Question: I have the following plot that looks like:

I'm trying to add points in another layer using according to the following code found <URL>
My data frame i'm importing looks like this:
'''
residue_id residue_num per_ddg pg9_seq_bool
A 96 0.00437094862845686 FALSE
A 97 -0.0026333752377897 FALSE
A 98 -0.00453070737795937 FALSE
A 99 -0.0130564560942629 TRUE
A 100 -0.00578979380922636 FALSE
A 101 -0.0128130535970934 FALSE
A 102 -0.0264740211311766 FALSE
A 103 -0.183036342874782 FALSE
A 104 -0.00550669729238368 FALSE
'''
and uses the following code to generate the plot:
'''
library(ggplot2)
input_ddg <-read.table('per_residue_average.txt',header=T,sep=" ",stringsAsFactors=TRUE)
input_ddg$pg9_seq_bool[input_ddg$pg9_seq == "TRUE"] <- T
input_ddg$pg9_seq_bool[input_ddg$pg9_seq == "FALSE"] <- F
pdf("output.pdf")
ggplot(input_ddg, aes(residue_id,residue_num,fill=per_ddg) ) +
theme_bw() +
geom_tile() +
geom_point(data=input_ddg,aes(size=ifelse(pg9_seq_bool, "dot", "no_dot"))) +
scale_size_manual(values=c(dot=6,no_dot=NA))+
scale_fill_gradient2(low="blue", mid="white",high="red", midpoint=-.25, na.value="black") +
ylab( "Residue Number" ) +
xlab( "Mutation Identity") +
scale_y_continuous(breaks=96:125,expand=c(0,0))+
scale_x_discrete(expand=c(0,0))+
labs(fill=expression(Delta*Delta*"G(REU)")) +
ggtitle(expression("Average"~Delta*Delta*"G for Mutations by CDR3 Position")) +
theme( panel.background=element_rect(fill="black"), panel.grid.minor=element_blank(), panel.grid.major=element_blank())
dev.off()
'''
I'm getting an error:
'''
Error in grid.Call.graphics(L_setviewport, pvp, TRUE) :
Non-finite location and/or size for viewport
Calls: print ... lapply -> FUN -> push.vp.viewport -> grid.Call.graphics
In addition: Warning message:
Removed 461 rows containing missing values (geom_point).
Execution halted
'''
I have a feeling its to due with my parsing of the TRUE and FALSE with ifelse, but I followed the post exactly.
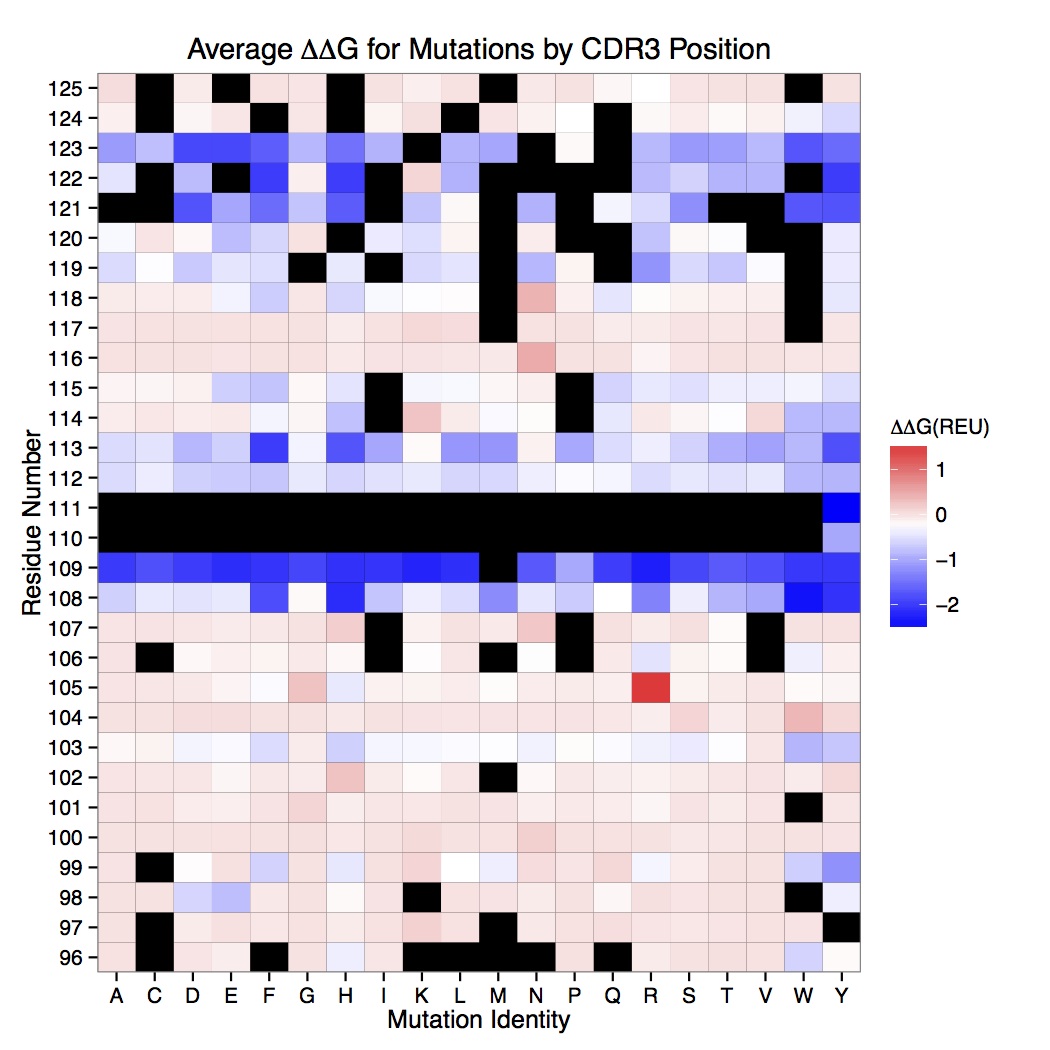
Answer: First, you don't need to replace TRUE and FALSE values with T and F in your data fram 'input_ddg'. Next, column 'pg9_seq_bool' can be used directly in 'aes()' of 'geom_point()'. This will produce two types of points according to TRUE/FALSE values. Then with 'scale_size_manual()' set size 0 for FALSE and 6 for TRUE. If this point size shouldn't appear in legend then add argument 'guide="none"' in 'scale_size_maual()'.
'''
ggplot(input_ddg, aes(residue_id,residue_num,fill=per_ddg) ) +
theme_bw() +
geom_tile() +
geom_point(aes(size=pg9_seq_bool)) +
scale_size_manual(values=c(0,6),guide="none")
'''